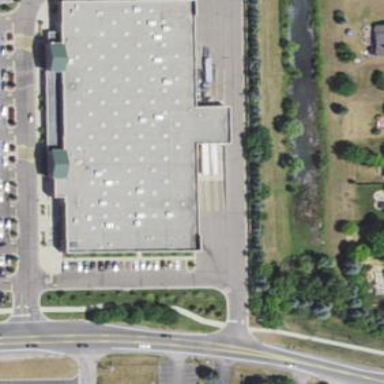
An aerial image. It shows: Retail building housing supermarket.